Interaction volume radius: 5 \u00c5
Interaction volume height: 30 \u00c5
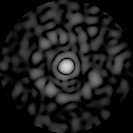
Disorder parameter: 0.8336